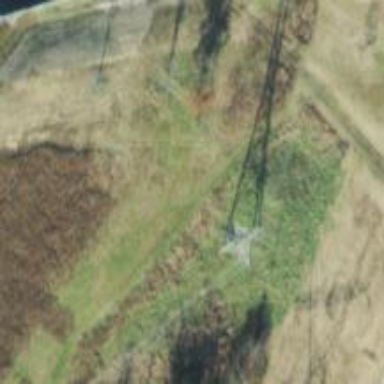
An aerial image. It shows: Lattice structure tower used for power distribution.